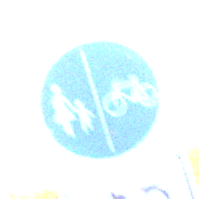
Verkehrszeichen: GetrennterRadUndGehwegRadwegRechts
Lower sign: EinspurigeFahrzeugeFrei2
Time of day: SunriseSunset
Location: Outdoor (RoadRail)
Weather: Clear
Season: NotSpecified
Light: Natural